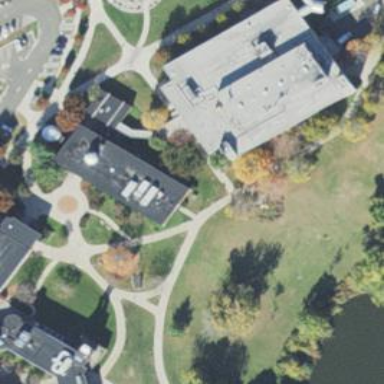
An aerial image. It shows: University building.